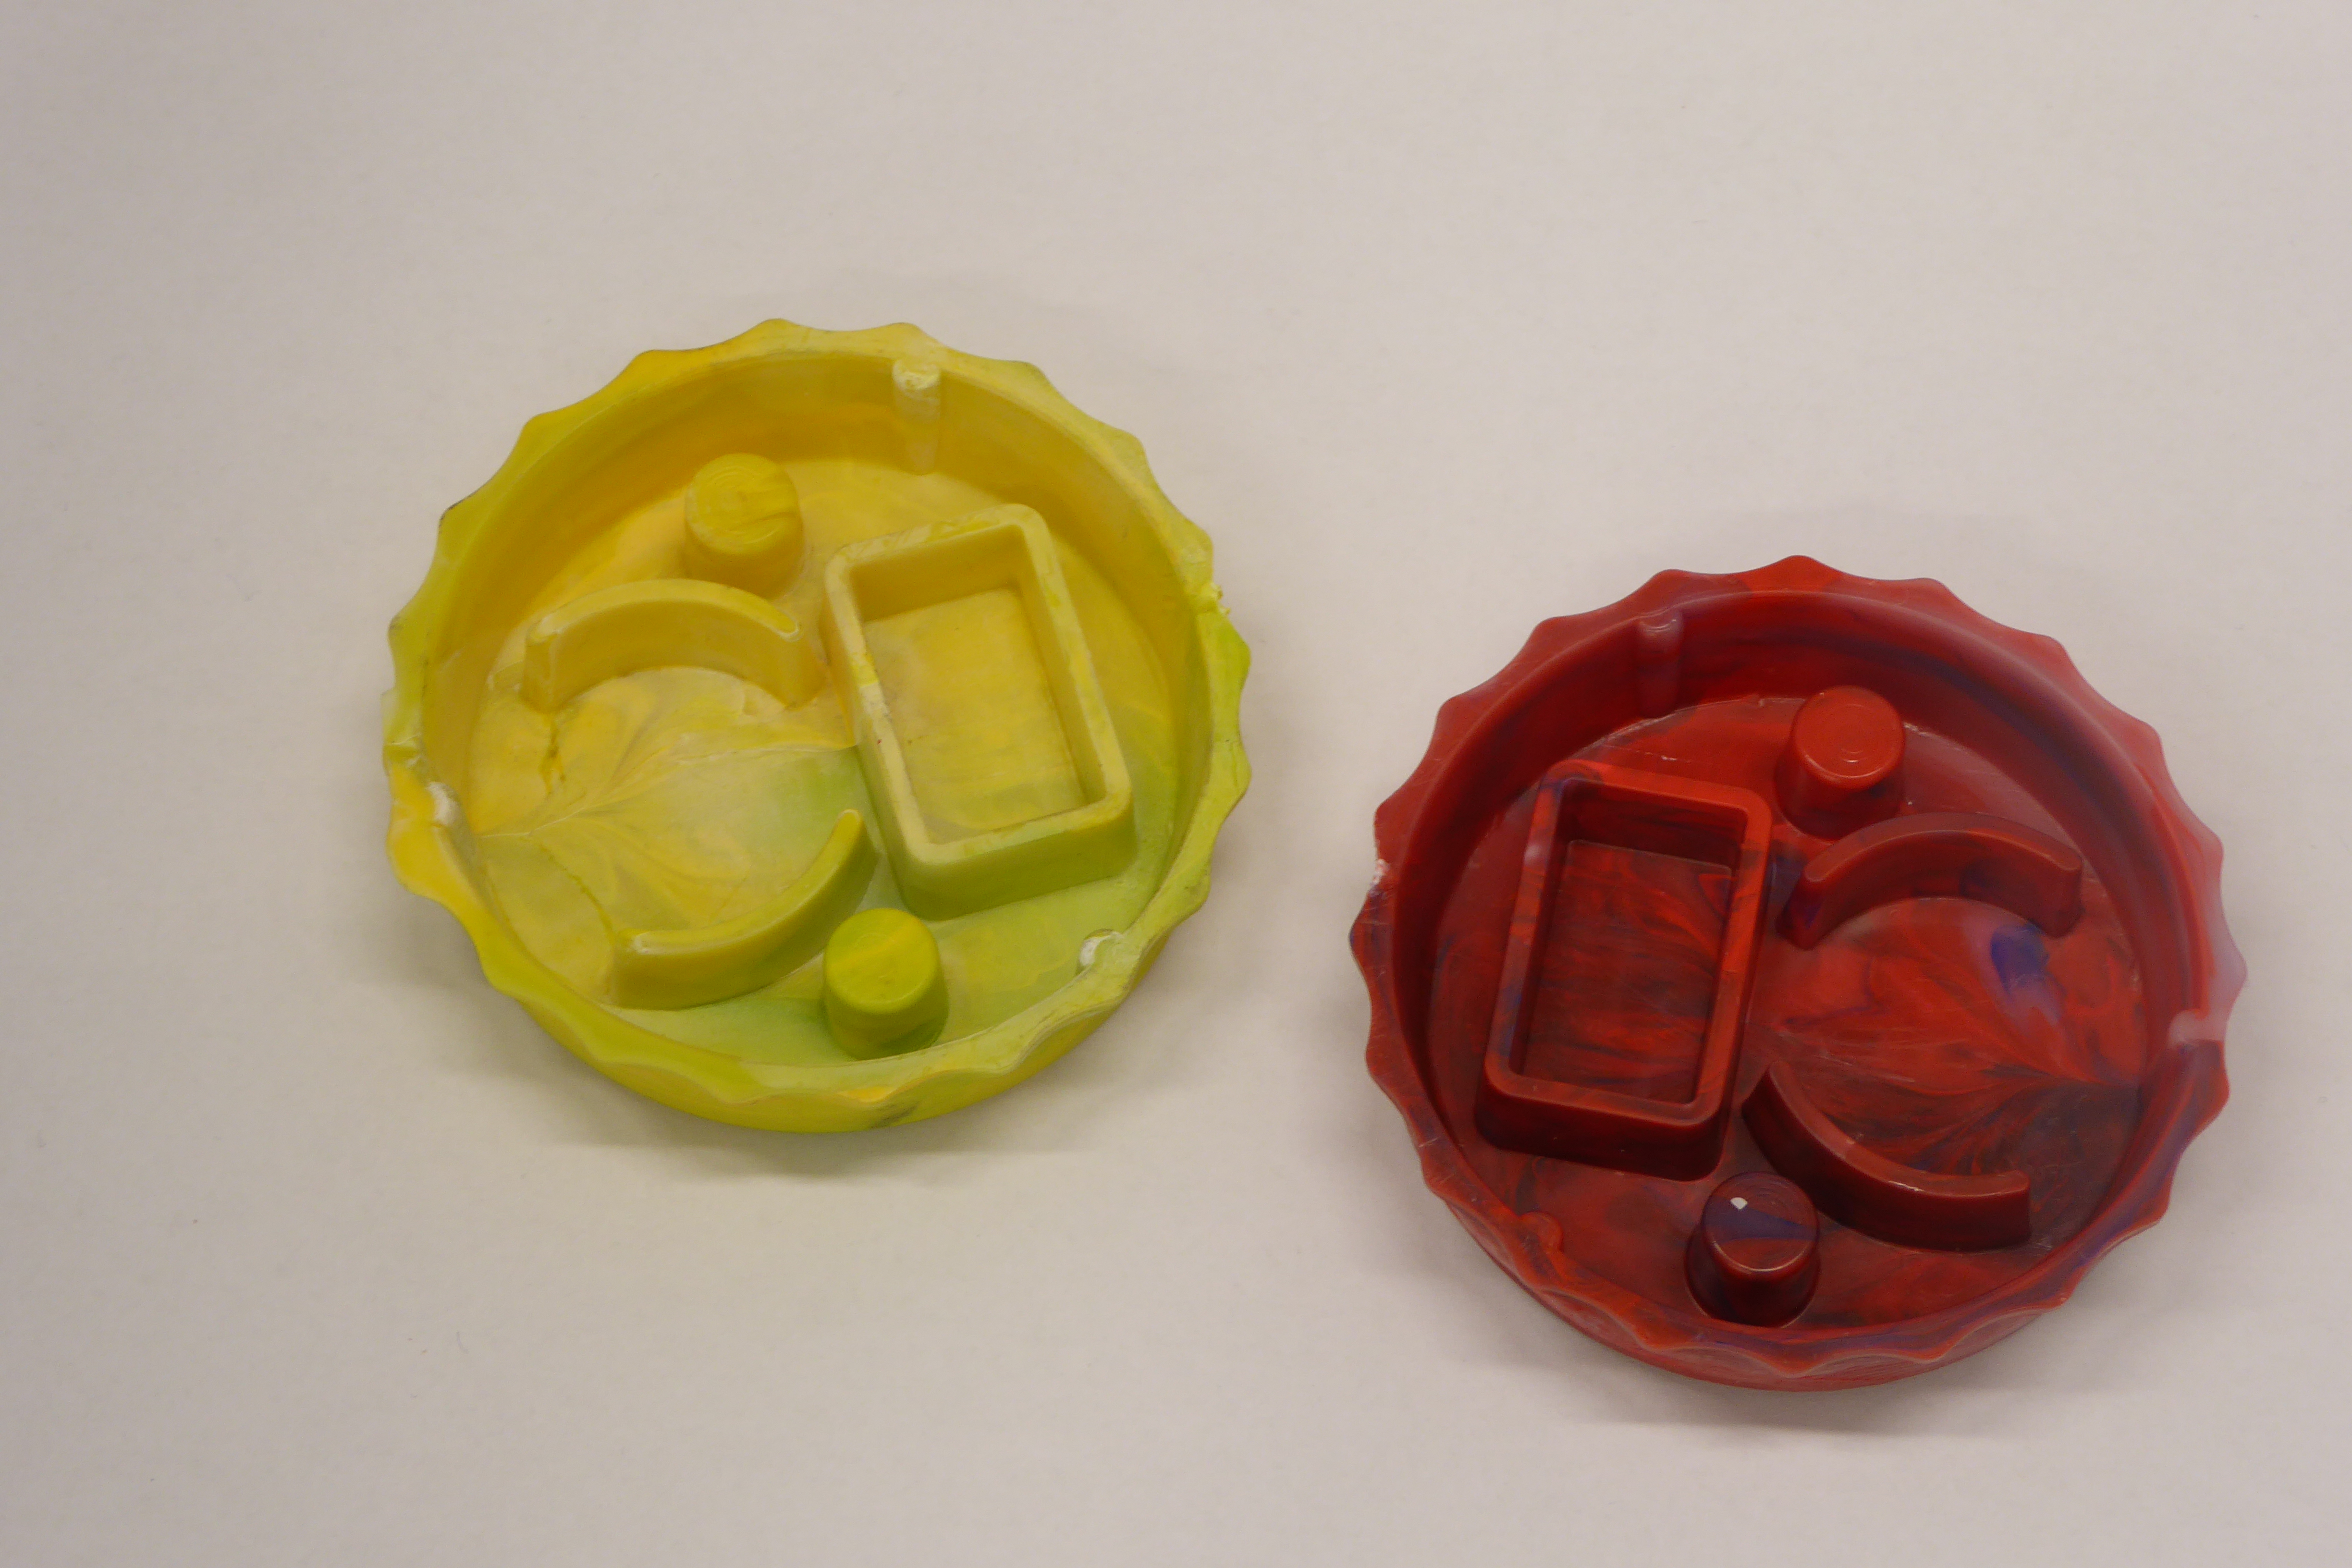
Label: Bottle Opener - Cover